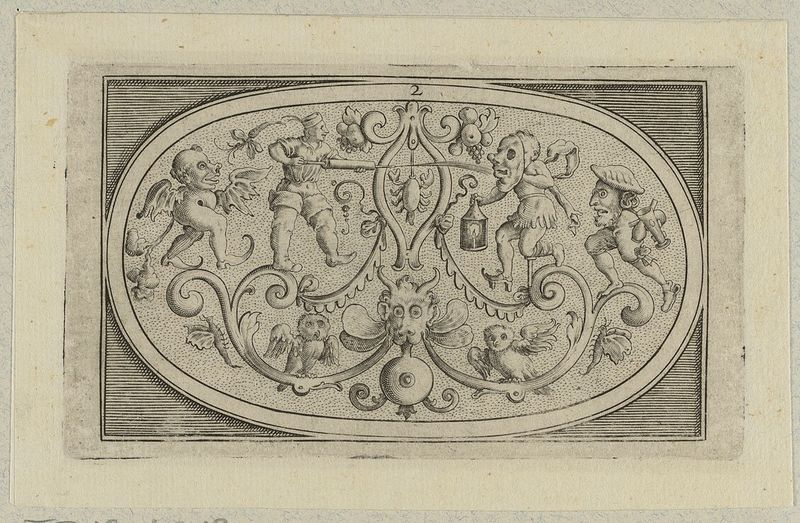
Titel: Dosendeckel mit Schweifgroteske auf gepunztem Grund, Blatt 2 aus einer Folge von Dosendeckeln
Künstler: Heinrich Ullrich
Standort: Hamburg
Institution: Museum für Kunst und Gewerbe Hamburg
Schlagwörter: mann, laterne, obst, tiere, ornament, mensch, renaissance, oval, papier, grafik, graphik, ornamente, fotografie, photographie, druck, druckgraphik, druckgrafik, schraffur, stich, kupferstich, eule, falter, krebs, groteske, gnome, eulen, tierornament, lineatur, gerippt, reproduktionen, druckerzeugnisse, schweifwerk, ornamentstich, vorlageblätter, schweifgroteske, pupsen